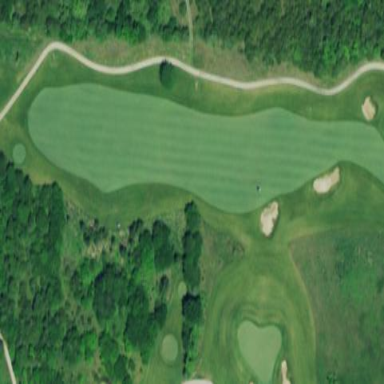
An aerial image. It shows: Rough area in golf course.